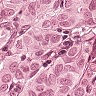
Metastatic tissue present: yes